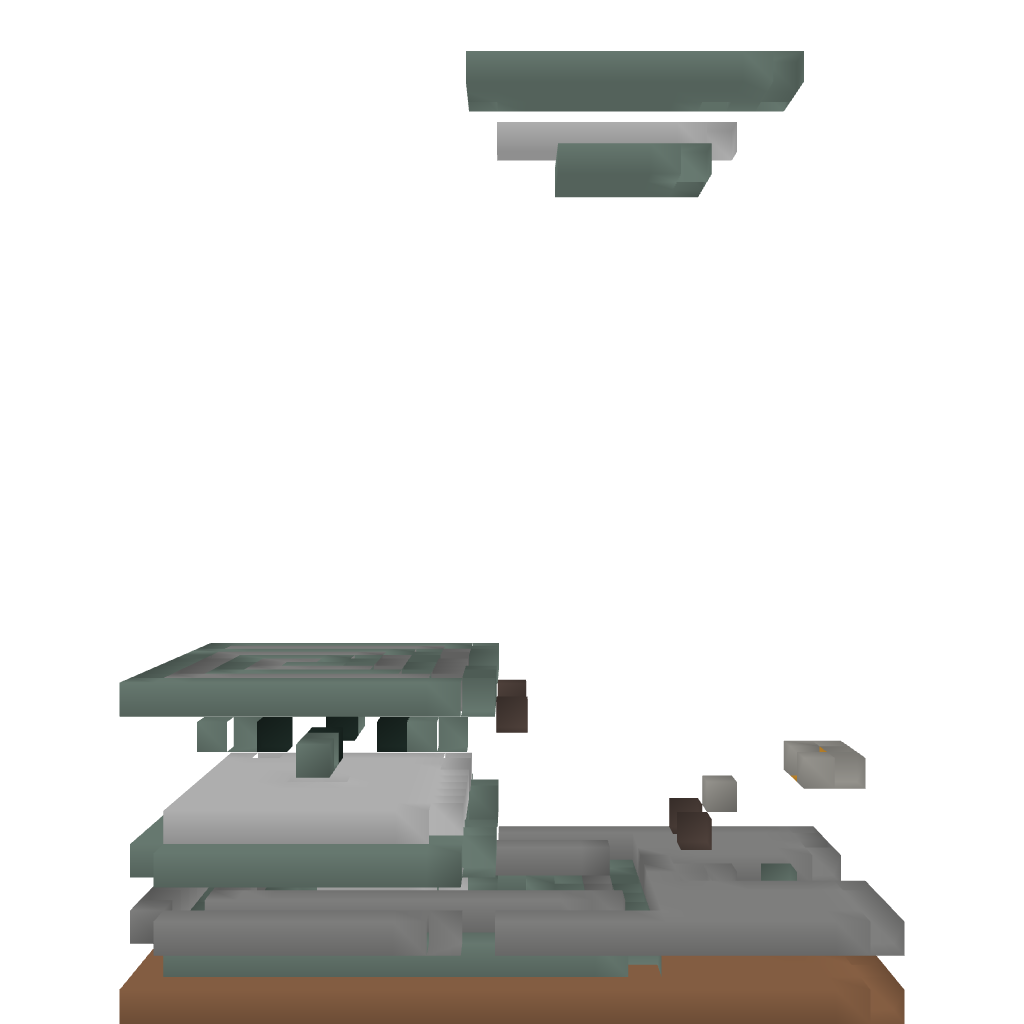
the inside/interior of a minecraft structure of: Monsters/XP Trap